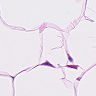
Metastatic tissue present: no